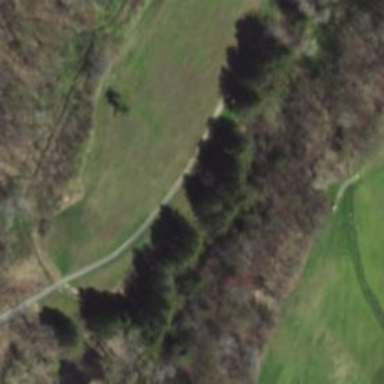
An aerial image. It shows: View of golf hole.